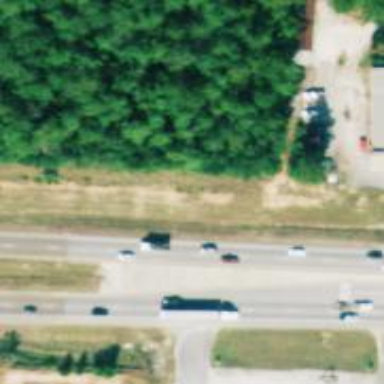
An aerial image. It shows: Expressway with asphalt surface categorized as trunk highway.